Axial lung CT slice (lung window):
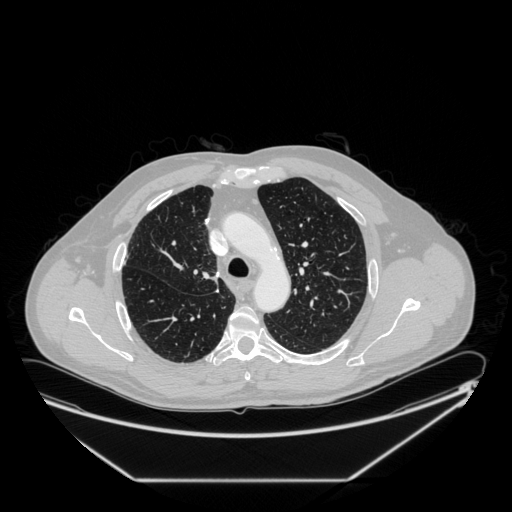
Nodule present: no